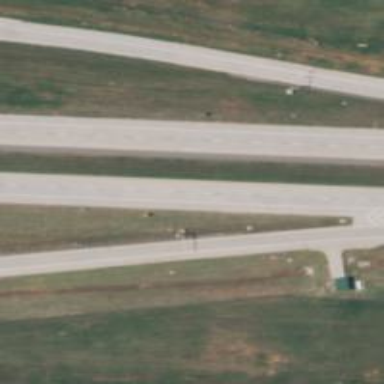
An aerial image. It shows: Toll gantry on the road.